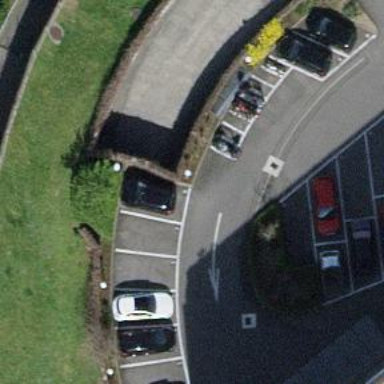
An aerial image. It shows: Driveway tunnel.